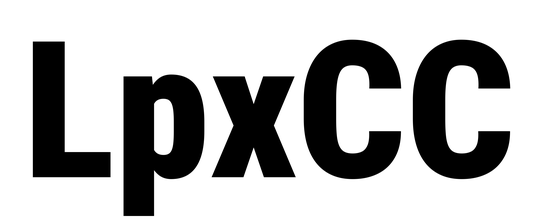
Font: Roboto_Condensed_Black